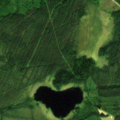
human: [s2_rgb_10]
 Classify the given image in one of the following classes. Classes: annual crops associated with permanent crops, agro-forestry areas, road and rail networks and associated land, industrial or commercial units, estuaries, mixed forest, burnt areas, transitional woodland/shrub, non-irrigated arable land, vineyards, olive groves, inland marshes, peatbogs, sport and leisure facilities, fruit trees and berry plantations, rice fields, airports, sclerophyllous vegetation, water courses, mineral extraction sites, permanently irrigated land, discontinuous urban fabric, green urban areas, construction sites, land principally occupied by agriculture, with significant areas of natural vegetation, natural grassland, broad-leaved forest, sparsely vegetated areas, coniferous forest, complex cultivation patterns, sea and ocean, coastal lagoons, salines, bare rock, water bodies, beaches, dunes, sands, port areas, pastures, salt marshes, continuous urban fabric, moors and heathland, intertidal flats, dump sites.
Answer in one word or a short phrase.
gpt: land principally occupied by agriculture, with significant areas of natural vegetation, coniferous forest, mixed forest, transitional woodland/shrub